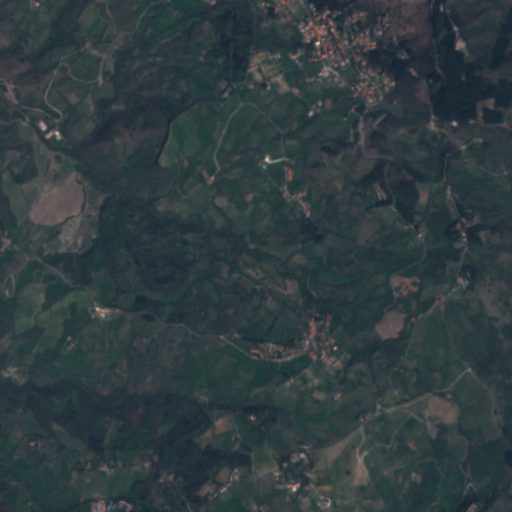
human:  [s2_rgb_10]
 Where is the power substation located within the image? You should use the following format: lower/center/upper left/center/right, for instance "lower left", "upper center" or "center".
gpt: The power substation is located in the upper center of the image.
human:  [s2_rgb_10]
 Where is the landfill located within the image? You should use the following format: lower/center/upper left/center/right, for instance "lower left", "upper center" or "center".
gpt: There is no landfill in the image.